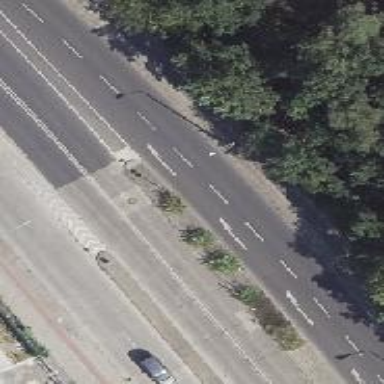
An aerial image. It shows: Secondary road with asphalt surface. There is cycle track on the right side of the road.